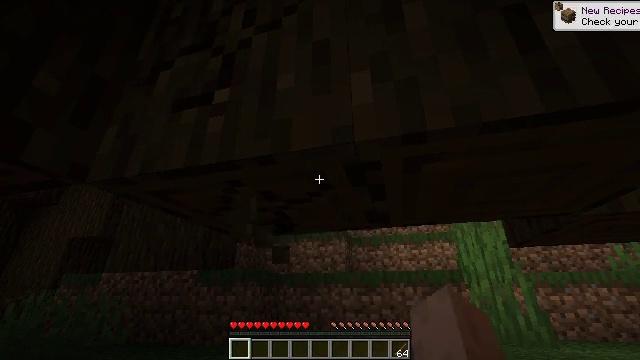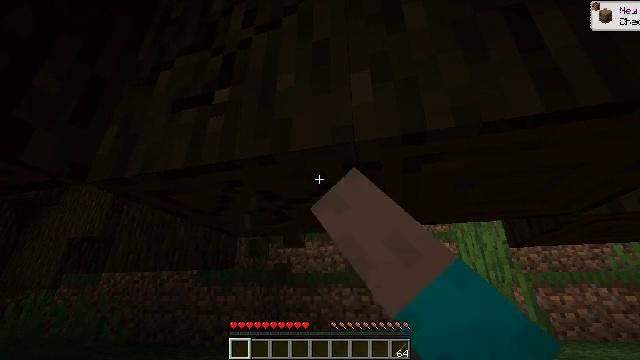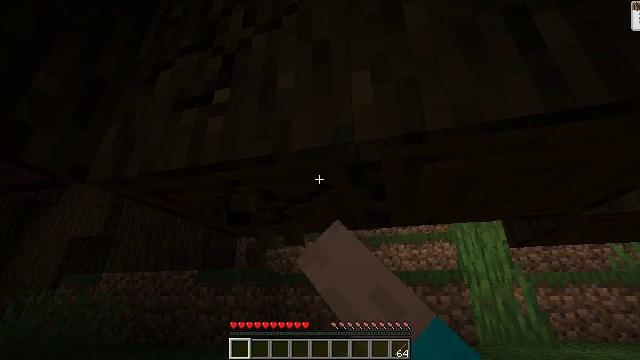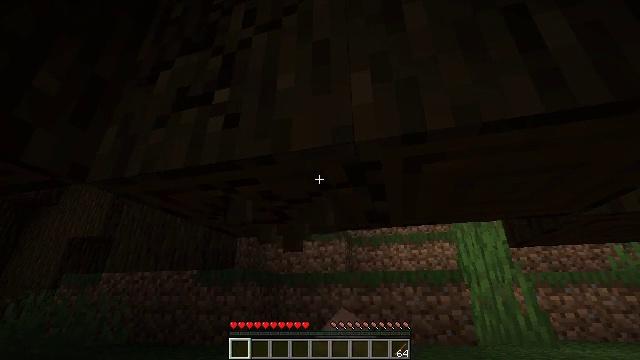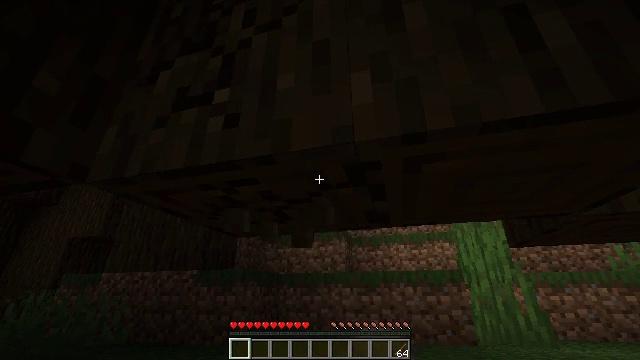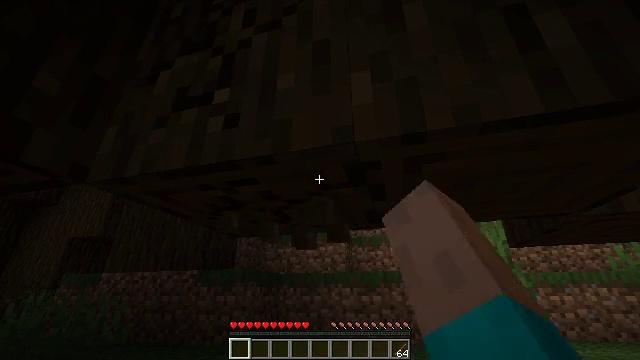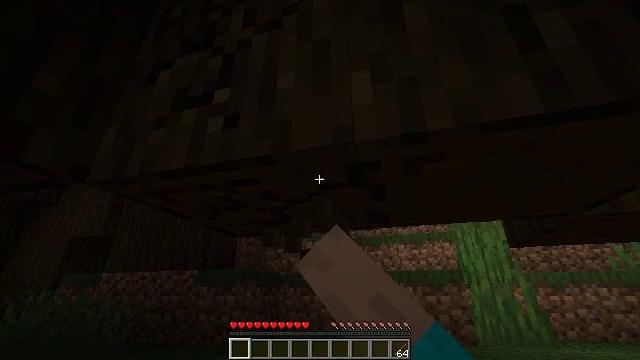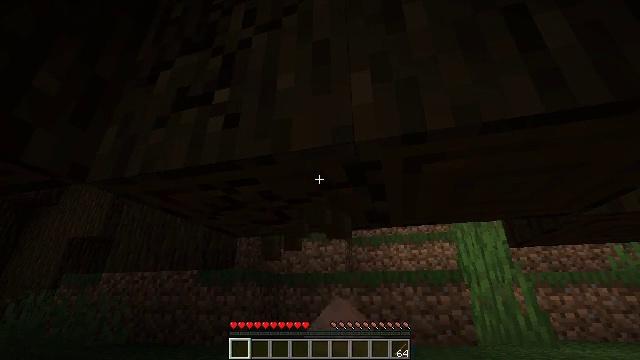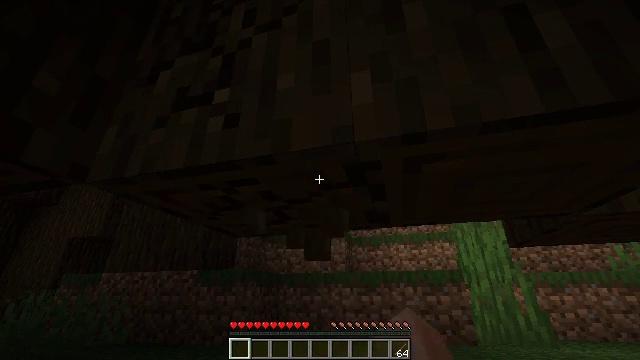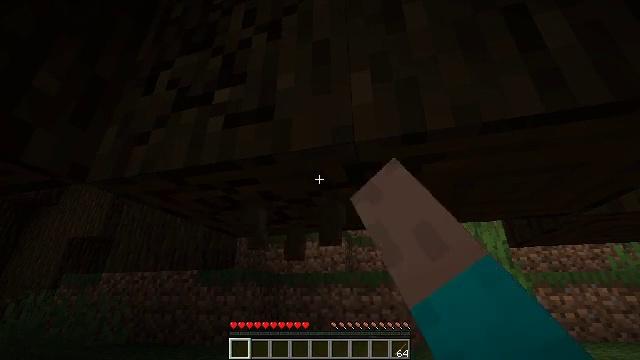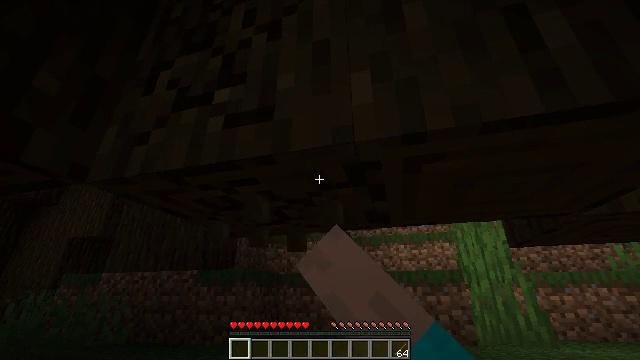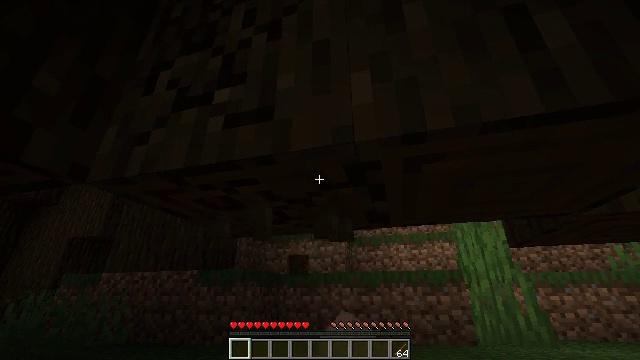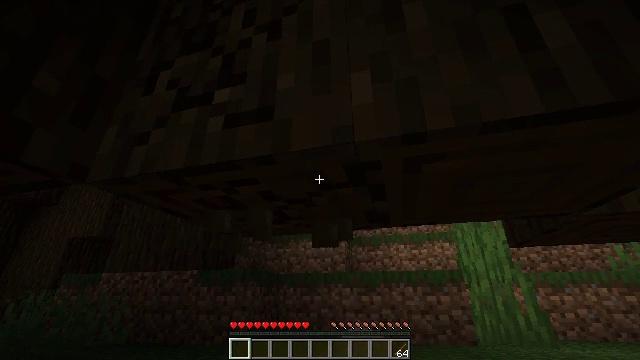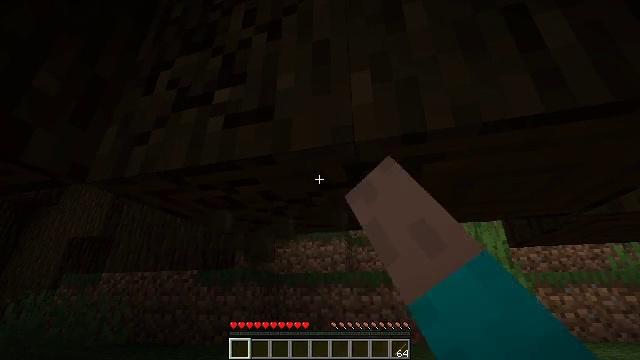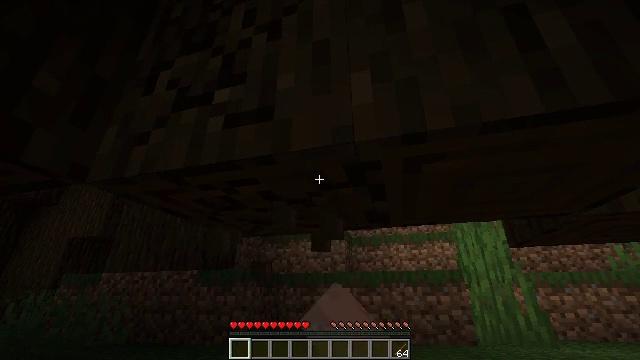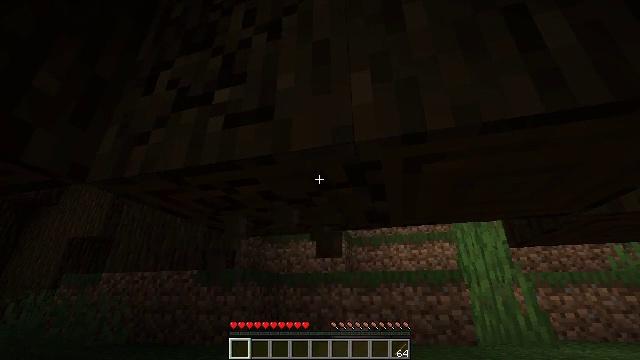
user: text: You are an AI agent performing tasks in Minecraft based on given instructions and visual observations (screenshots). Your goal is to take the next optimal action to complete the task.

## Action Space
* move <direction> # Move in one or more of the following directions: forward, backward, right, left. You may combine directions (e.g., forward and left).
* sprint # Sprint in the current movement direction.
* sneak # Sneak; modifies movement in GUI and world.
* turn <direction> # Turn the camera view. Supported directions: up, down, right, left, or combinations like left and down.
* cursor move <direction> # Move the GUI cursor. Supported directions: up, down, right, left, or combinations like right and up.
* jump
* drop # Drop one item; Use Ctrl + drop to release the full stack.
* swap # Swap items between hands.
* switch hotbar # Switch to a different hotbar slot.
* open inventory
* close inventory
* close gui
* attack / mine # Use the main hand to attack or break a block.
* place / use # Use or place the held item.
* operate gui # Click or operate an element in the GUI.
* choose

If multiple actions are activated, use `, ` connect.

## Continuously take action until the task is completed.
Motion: motion action
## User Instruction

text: Harvest dark oak log for resources.
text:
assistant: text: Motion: attack / mine
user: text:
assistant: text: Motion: attack / mine
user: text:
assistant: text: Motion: attack / mine
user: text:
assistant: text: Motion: attack / mine
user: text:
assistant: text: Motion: attack / mine
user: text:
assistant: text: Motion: attack / mine
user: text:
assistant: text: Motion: attack / mine
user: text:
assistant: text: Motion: attack / mine
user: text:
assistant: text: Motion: attack / mine
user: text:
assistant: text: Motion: attack / mine
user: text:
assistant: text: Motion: attack / mine
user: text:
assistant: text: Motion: attack / mine
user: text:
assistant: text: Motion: attack / mine
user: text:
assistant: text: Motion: attack / mine
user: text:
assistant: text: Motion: attack / mine
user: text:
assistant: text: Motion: attack / mine
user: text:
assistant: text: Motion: attack / mine
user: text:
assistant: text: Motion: attack / mine
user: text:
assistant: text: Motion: attack / mine
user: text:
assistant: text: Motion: attack / mine
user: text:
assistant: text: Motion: attack / mine
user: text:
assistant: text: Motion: attack / mine
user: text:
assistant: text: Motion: attack / mine
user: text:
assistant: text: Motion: attack / mine
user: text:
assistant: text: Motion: attack / mine
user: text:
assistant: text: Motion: attack / mine
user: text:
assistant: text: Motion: attack / mine
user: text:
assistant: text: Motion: attack / mine
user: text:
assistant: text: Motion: attack / mine
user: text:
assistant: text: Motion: attack / mine